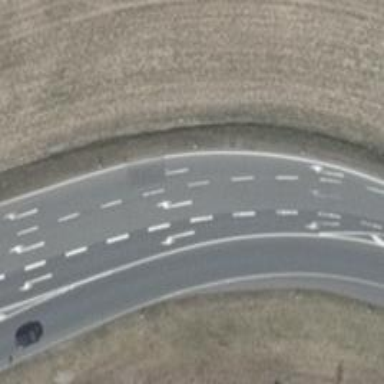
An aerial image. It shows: Asphalt motorway link.